Frequency: 75000
Velocity: 0,2325
Power: 23
Pulse duration: 0,0000001
Pass count: 1
Magnification: 10
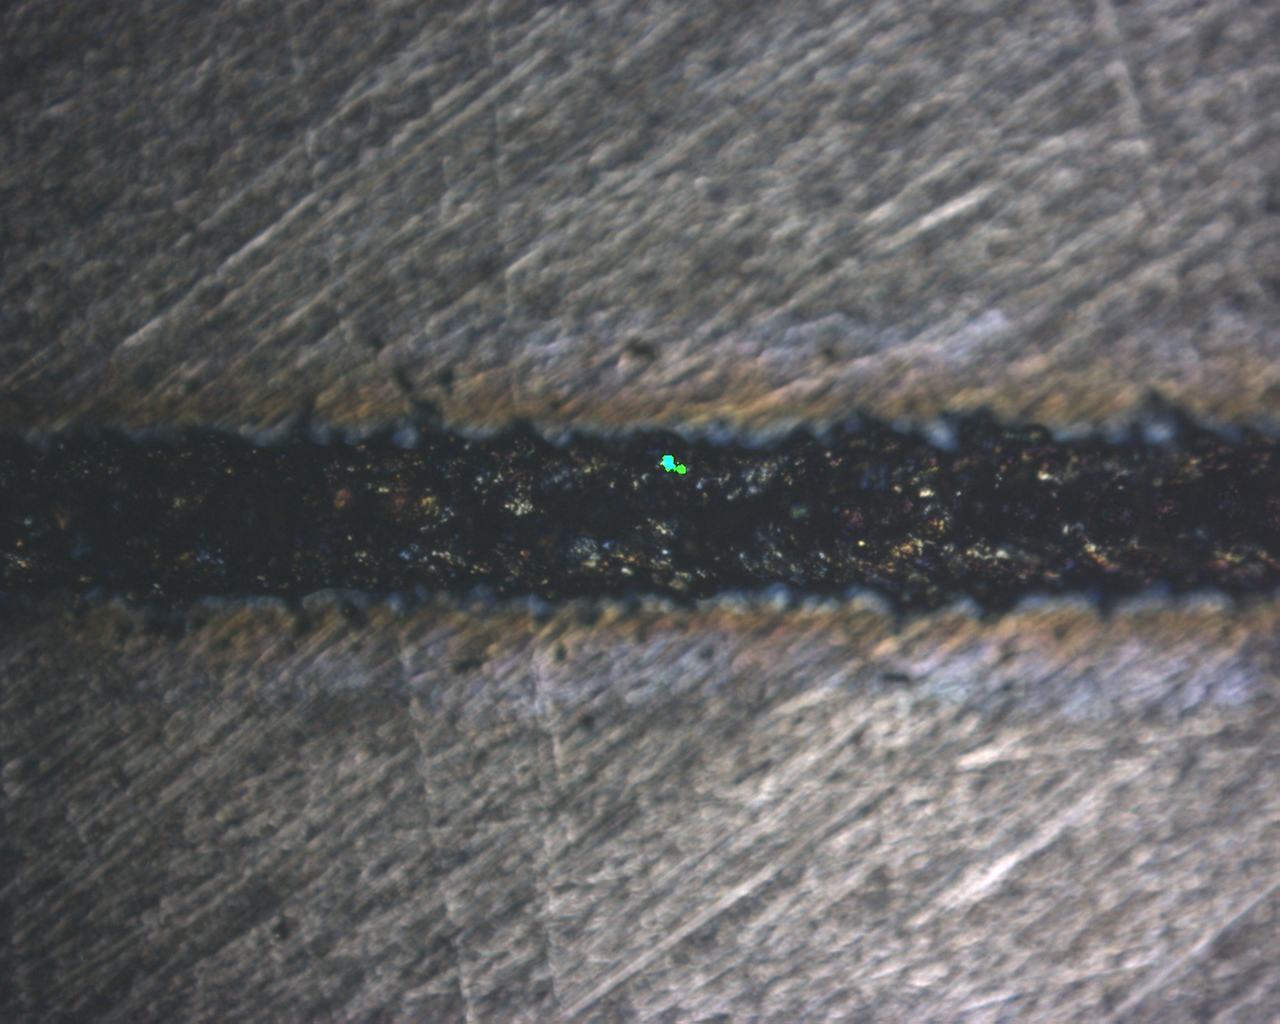
Measured width: 149.6145
Other width: 61.312